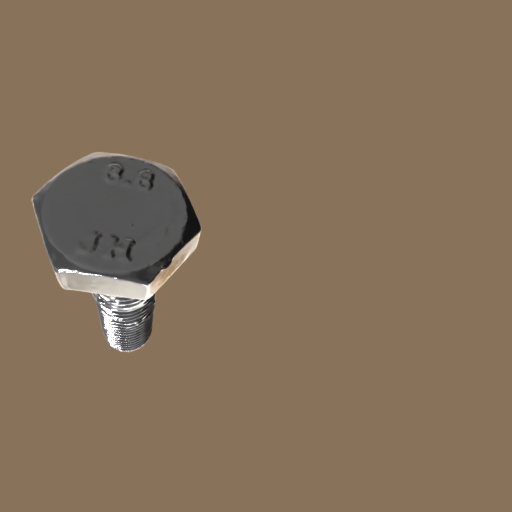
Label: bolt